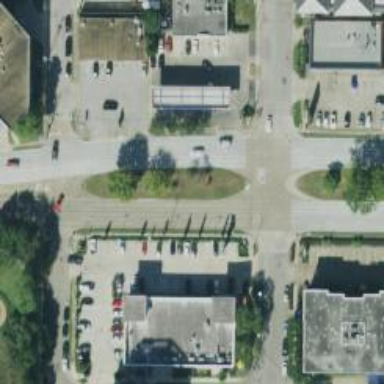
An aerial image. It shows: Parking space.